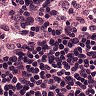
Metastatic tissue present: no